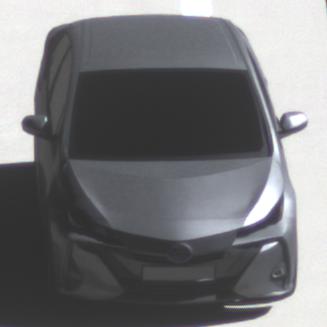
Make: Toyota
Model: Prius 1.8 Plug-In Hybrid
Detailed model: Prius (XW5) Plug-In
Model produced from: 2019/07
Model produced until: 2020/07
Doors: 5
Color: gray
Road condition: dry road
Daytime: midday
Contrast: high contrast